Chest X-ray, PA view. Patient: 43 years old, sex M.
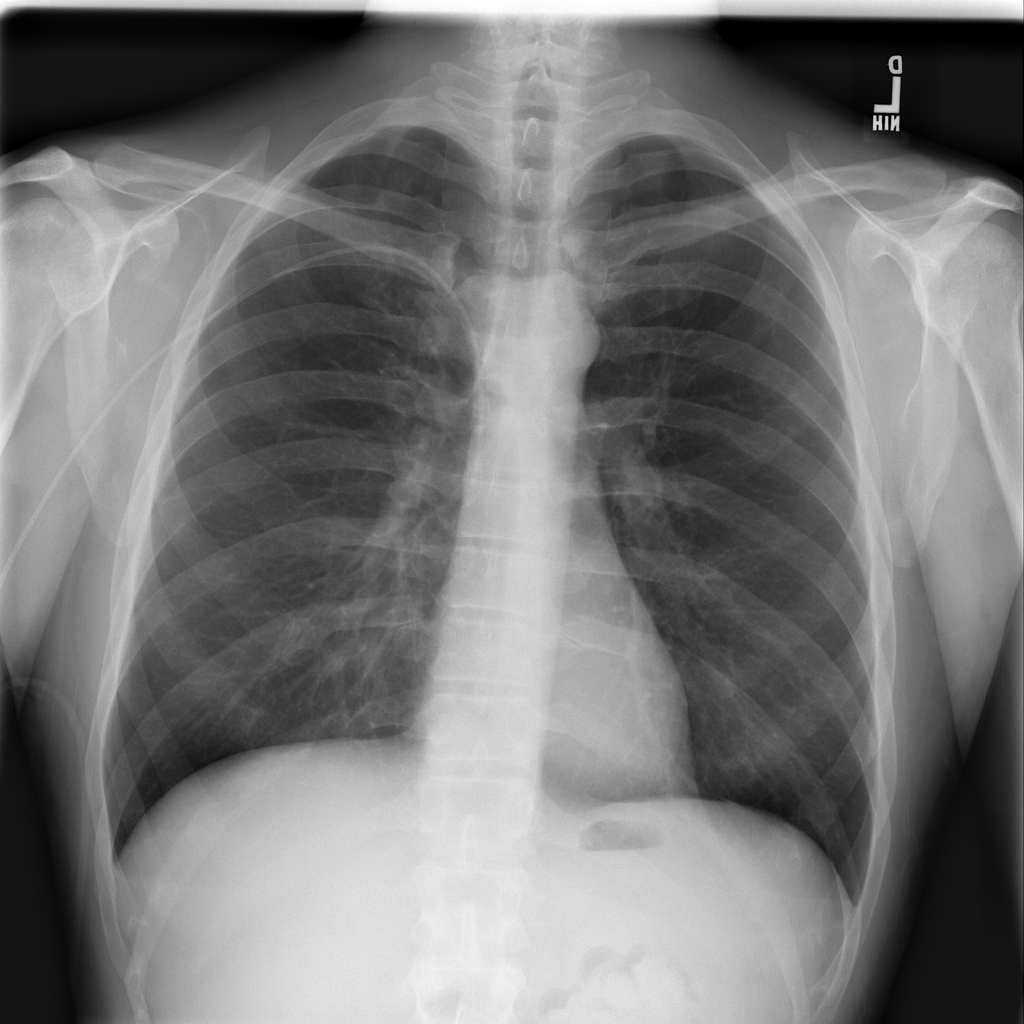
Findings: No Finding